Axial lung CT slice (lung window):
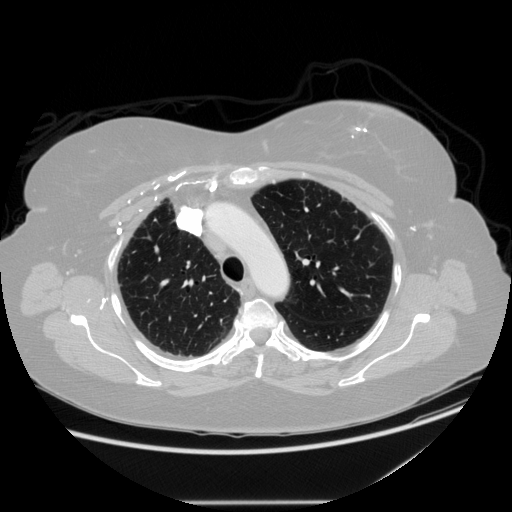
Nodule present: no